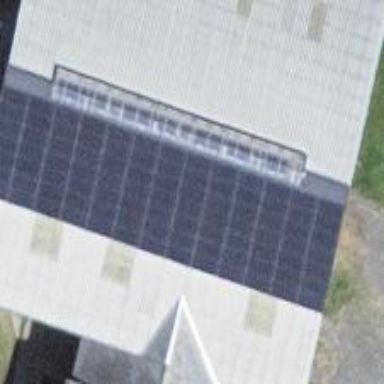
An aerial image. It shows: Solar power generator using photovoltaic method with solar photovoltaic panel types.